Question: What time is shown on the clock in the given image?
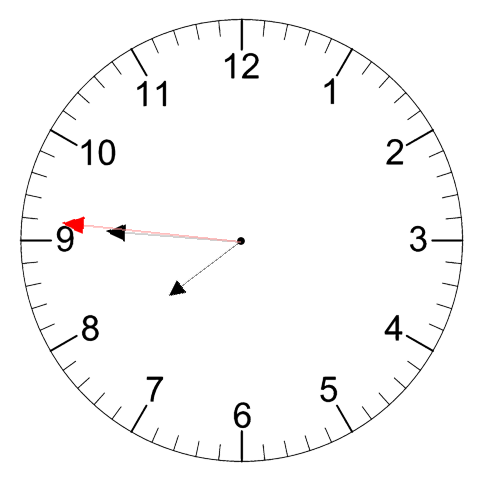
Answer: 07:45:46